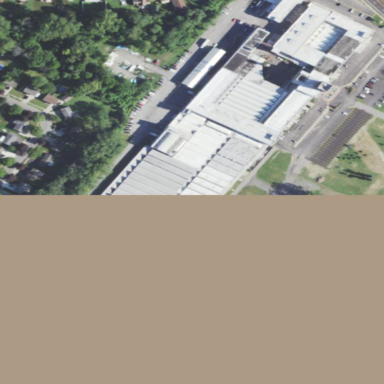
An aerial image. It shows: Commercial building.